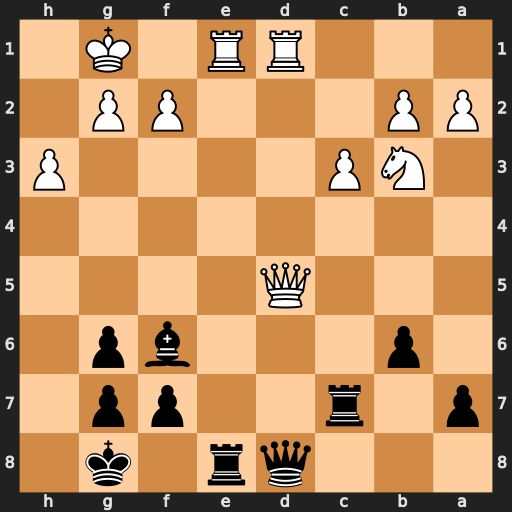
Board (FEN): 3qr1k1/p1r2pp1/1p3bp1/3Q4/8/1NP4P/PP3PP1/3RR1K1
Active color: b
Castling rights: -
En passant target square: -
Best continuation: Rxe1+ Rxe1 Qxd5